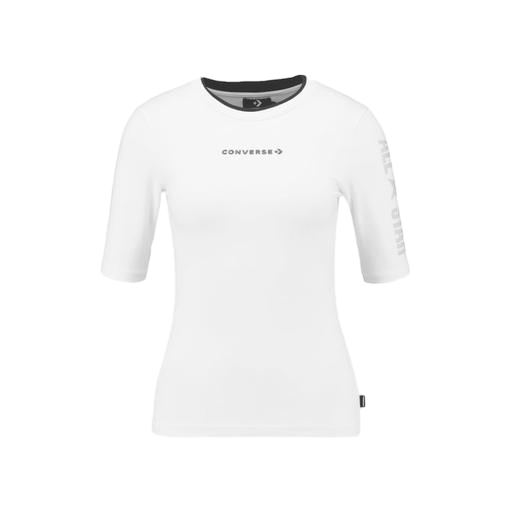
fitted tee, woman's tshirt, white tight fitting t shirt, white background